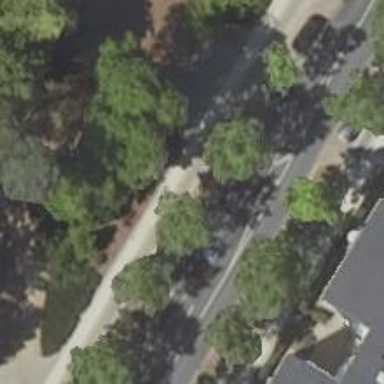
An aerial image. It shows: Avenue lined with deciduous broadleaved trees.